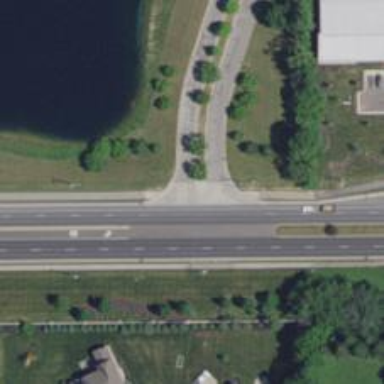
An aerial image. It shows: Asphalt cycleway with unmarked crossing.